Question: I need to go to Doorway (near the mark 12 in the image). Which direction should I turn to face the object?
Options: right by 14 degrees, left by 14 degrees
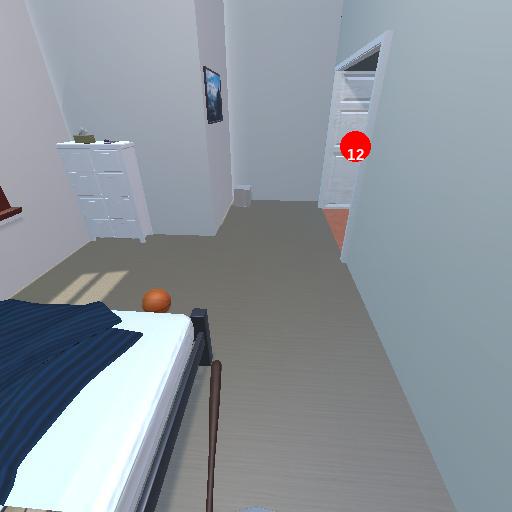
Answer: right by 14 degrees